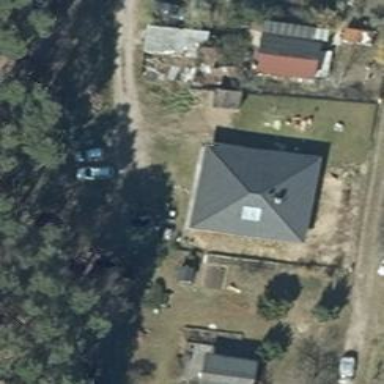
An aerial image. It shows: Detached building with hipped roof in dark grey color. The orientation of the roof is along the building.